Question: I have the following automaton. I am supposed to understand the use of empty transitions through it.
I think that the regular expression of this automaton is the following: 0* 1* 2*
I just want to know what this automaton lets us do? in other words what is the use of empty transitions in that case?
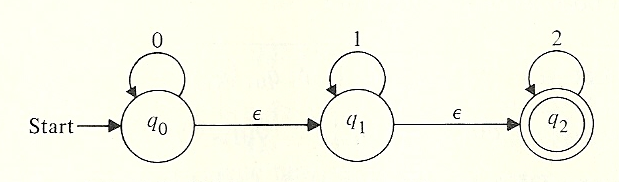
Answer: i think u want to know about difference between this..

and this

difference is first first automaton accept string of 0,1 and 2 of anything...
while second automaton accepts string of 0,1 and 2 of...0 followed by 1,1 followed by 2....
ex. it accepts 012,001122,0012,0112 etc.
it won't accept 102,201,0121,0120,<PHONE>.
so empty transitions make it nice and easy...